Field crop: maize
Growth stage: 2
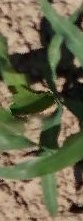
Species: maize